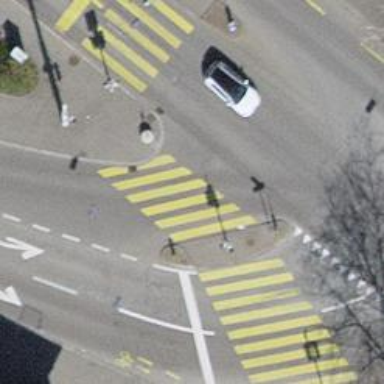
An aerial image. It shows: Road with traffic signals and zebra crossing with traffic signals.